Field crop: maize
Growth stage: 2
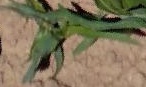
Species: maize